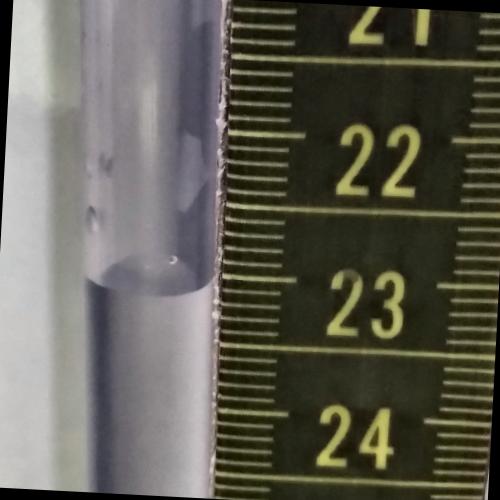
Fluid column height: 23.1 cm